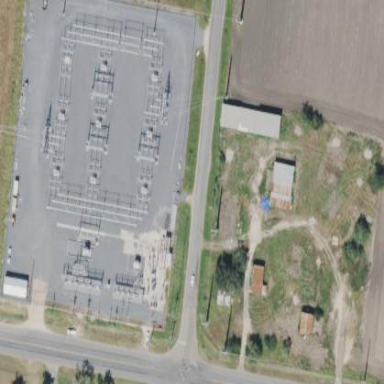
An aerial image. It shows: Distribution level power substation enclosed by fence.